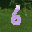
Label: 6